Interaction volume radius: 10 \u00c5
Interaction volume height: 20 \u00c5
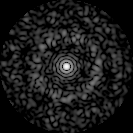
Disorder parameter: 0.8194